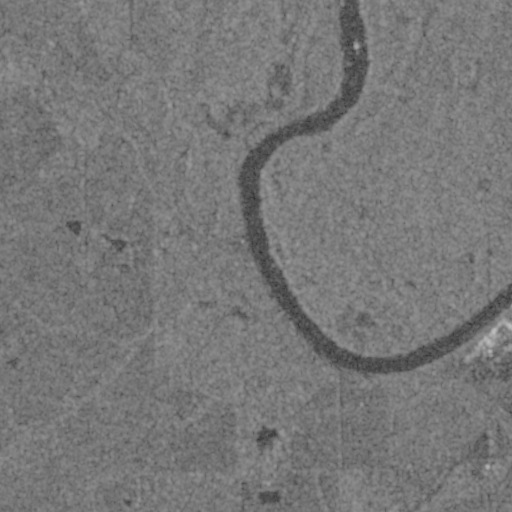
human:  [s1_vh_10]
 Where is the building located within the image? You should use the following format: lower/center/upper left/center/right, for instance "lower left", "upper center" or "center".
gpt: The building is located in the center left of the image.
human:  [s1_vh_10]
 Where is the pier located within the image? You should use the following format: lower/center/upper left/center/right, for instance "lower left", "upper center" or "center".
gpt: The pier is located in the center of the image.
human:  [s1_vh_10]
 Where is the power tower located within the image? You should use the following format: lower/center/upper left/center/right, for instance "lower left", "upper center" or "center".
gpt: There is no power tower in the image.

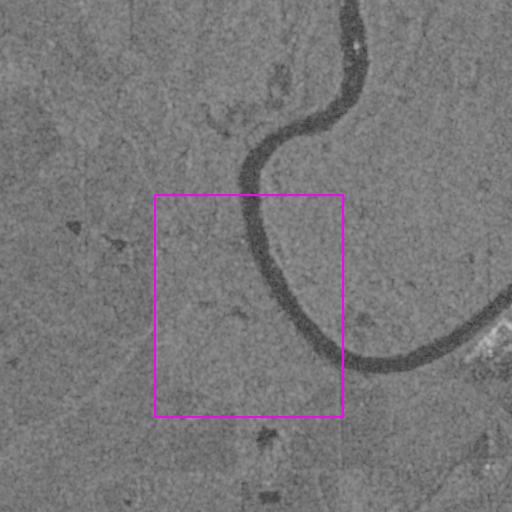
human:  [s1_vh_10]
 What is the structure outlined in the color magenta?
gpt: The structure outlined in magenta is a park.
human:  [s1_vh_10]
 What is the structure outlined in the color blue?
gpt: There is no blue outline.